Field crop: tomato
Growth stage: 1
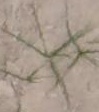
Species: cyperus